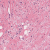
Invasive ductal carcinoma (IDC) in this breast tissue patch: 1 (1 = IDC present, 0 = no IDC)